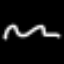
Label: squiggle